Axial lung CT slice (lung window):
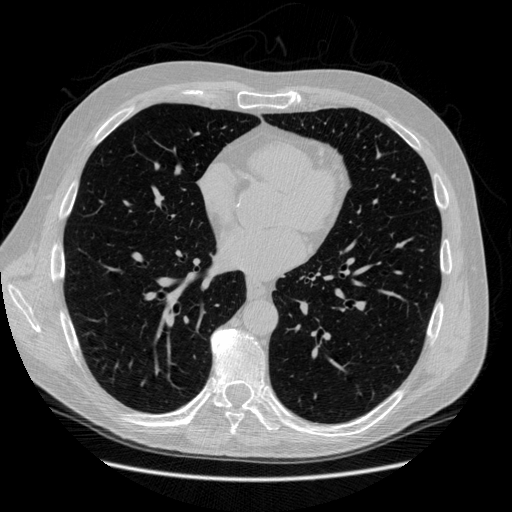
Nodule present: no